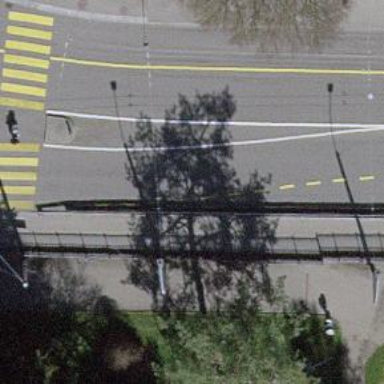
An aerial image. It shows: Bus stop for trolleybuses with designated stop position for public transport.